Question: I have a QComboBox, which has many items on it:
'''
combo->addItem("def");
combo->addItem("abc");
'''
Now I would like to add QWidget to one of my item, for example:
'''
QPushButton *button = new QPushButton;
button->setStyleSheet("QPushButton {background:red}");
button->setFixedSize(10,10);
QModelIndex index = combo->model()->index(0,0);
combo->view()->setIndexWidget(index, button);
'''
I set button's size to 10x10 ( of course my QComboBox is bigger ). And I would like to move this button to other place ( picture ).

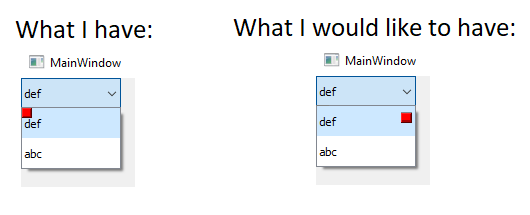
Answer: You can try using layout
'''
QPushButton *button = new QPushButton;
button->setStyleSheet("QPushButton {background:red}");
button->setFixedSize(10,10);
auto widget = new QWidget{this};
auto layout = new QHBoxLayout{widget};
layout->setContentsMargins(0, 0, 0, 0);
layout->addStretch();
layout->addWidget(button);
QModelIndex index = combo->model()->index(0,0);
combo->view()->setIndexWidget(index, widget);
'''